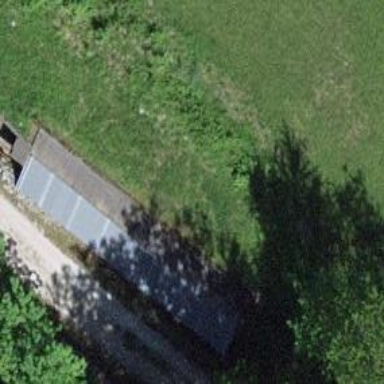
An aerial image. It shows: Retaining wall.